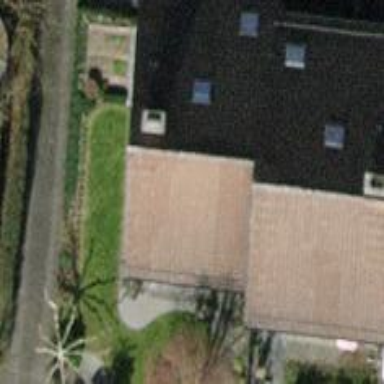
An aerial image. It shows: Semi-detached house with gabled roof.